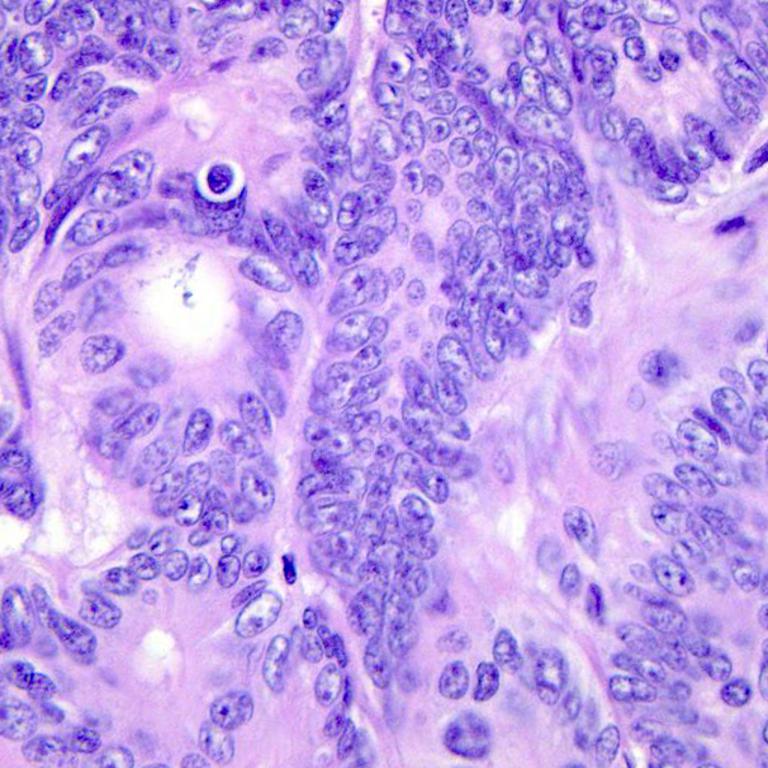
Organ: colon
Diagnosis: adenocarcinomas